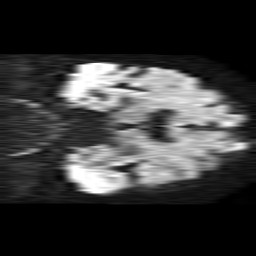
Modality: TRACE
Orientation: coronal
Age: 86
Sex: male
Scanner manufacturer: philips
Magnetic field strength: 1.5 T
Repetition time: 4.6 s
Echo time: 0.09059 s